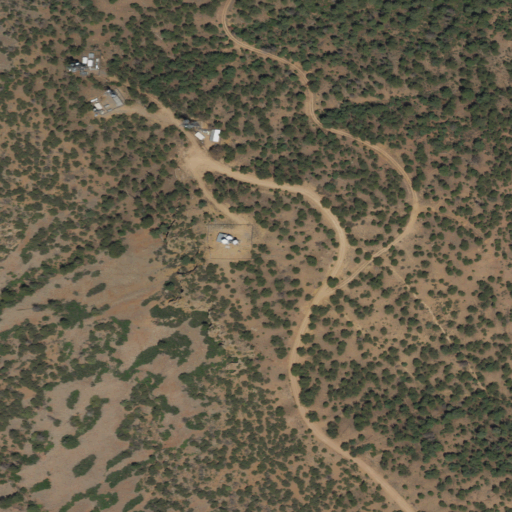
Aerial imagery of mountain in New Mexico named Pajarito Peak containing evergreen forest, shrub, grassland, and open development